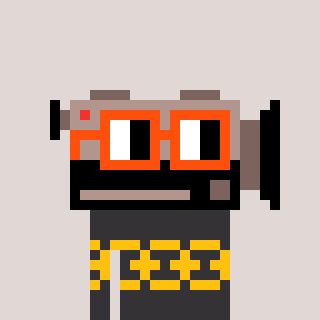
a pixel art character with square orange glasses, a camcorder-shaped head and a grayscale-colored body on a warm background